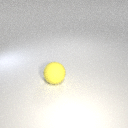
large yellow rubber sphere